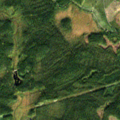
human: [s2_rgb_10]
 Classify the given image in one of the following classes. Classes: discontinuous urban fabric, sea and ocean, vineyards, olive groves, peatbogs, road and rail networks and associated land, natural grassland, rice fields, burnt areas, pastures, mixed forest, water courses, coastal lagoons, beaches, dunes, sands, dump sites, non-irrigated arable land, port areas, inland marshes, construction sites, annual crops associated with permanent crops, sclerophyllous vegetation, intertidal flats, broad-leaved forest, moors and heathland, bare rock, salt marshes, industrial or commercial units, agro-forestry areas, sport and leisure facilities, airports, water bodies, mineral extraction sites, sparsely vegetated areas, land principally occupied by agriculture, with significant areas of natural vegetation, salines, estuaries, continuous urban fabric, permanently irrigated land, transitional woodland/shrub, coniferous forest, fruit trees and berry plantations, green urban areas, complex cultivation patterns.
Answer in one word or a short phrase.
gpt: coniferous forest, transitional woodland/shrub